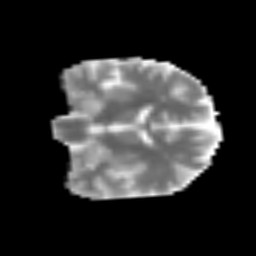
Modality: MD
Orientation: coronal
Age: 39
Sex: female
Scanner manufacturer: siemens
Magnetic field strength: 3 T
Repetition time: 3.2 s
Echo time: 0.081 s